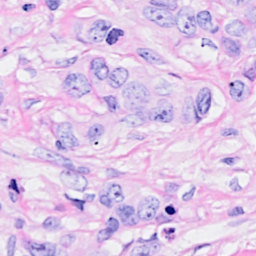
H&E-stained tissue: Breast